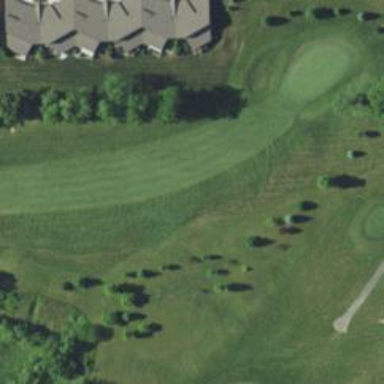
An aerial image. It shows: View of golf hole.